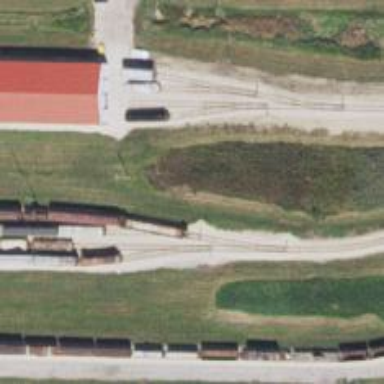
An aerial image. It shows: Preserved rail yard. The yard contains railway tracks.